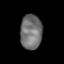
Tissue: lung
Cell type: Epithelial cells
Senescence score: 0.202
Nuclear area (px): 743
Mean DAPI intensity: 112.923